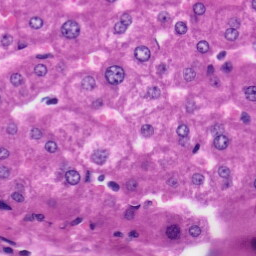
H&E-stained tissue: Liver